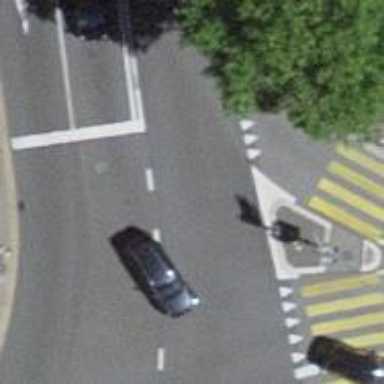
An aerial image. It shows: Road with traffic signals.